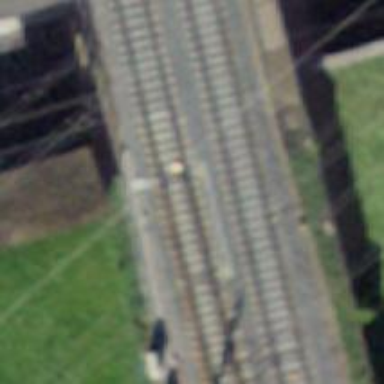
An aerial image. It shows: Railway with two tracks. The railway is electrified with contact line.